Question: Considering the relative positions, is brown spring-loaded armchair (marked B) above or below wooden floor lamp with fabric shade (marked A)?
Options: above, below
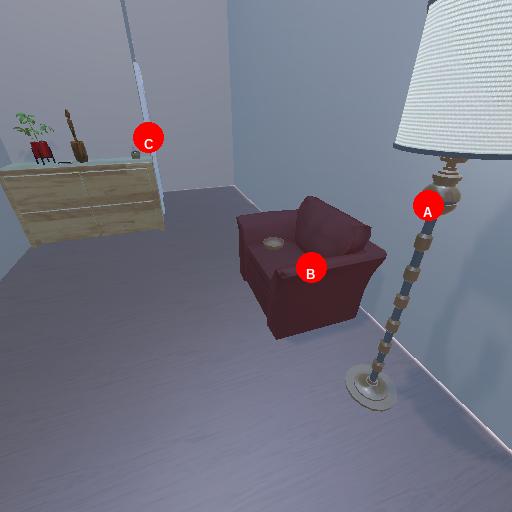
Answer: above